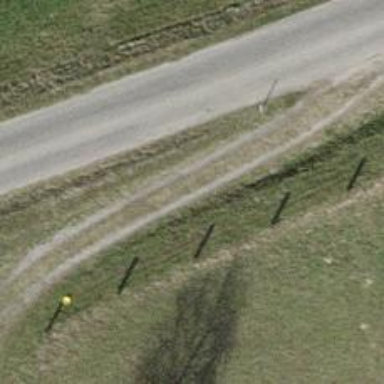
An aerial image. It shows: Grassy track with grade3 tracktype.